Interaction volume radius: 10 \u00c5
Interaction volume height: 35 \u00c5
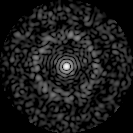
Disorder parameter: 0.8464